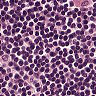
Metastatic tissue present: no